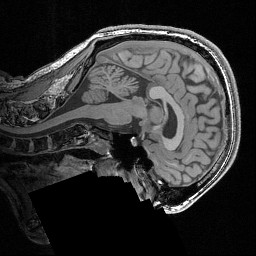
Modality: T1w
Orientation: sagittal
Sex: male
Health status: ill
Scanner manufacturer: siemens
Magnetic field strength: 3 T
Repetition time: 1.57 s
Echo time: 0.00342 s